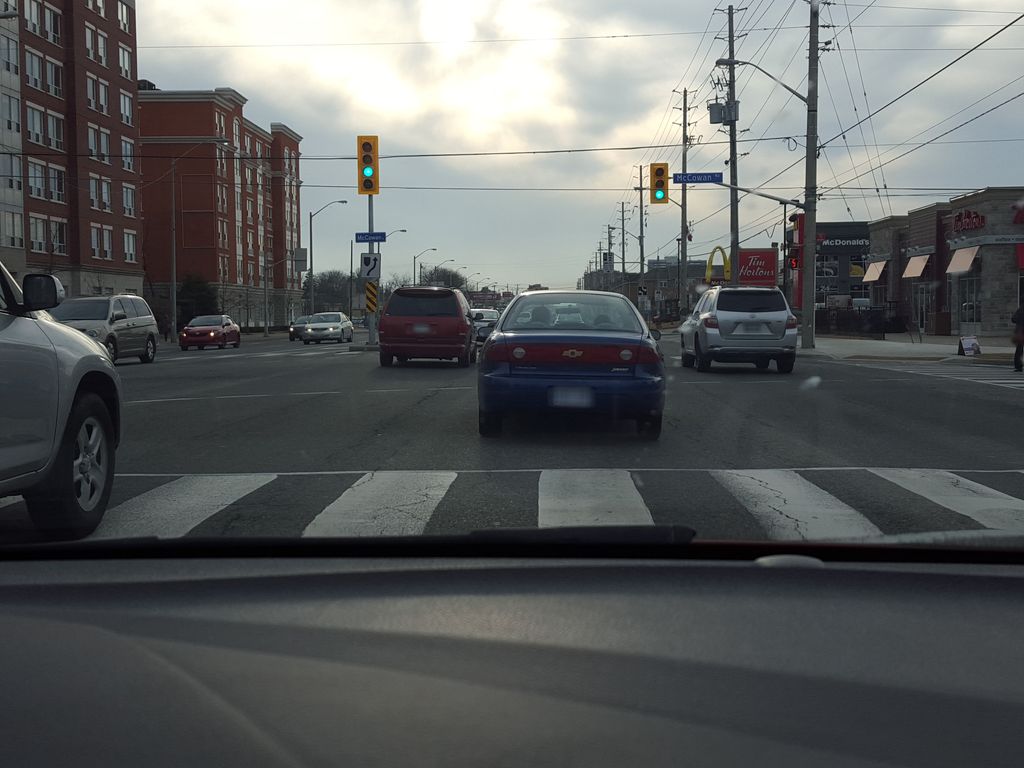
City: toronto